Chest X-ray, AP view. Patient: 56 years old, sex M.
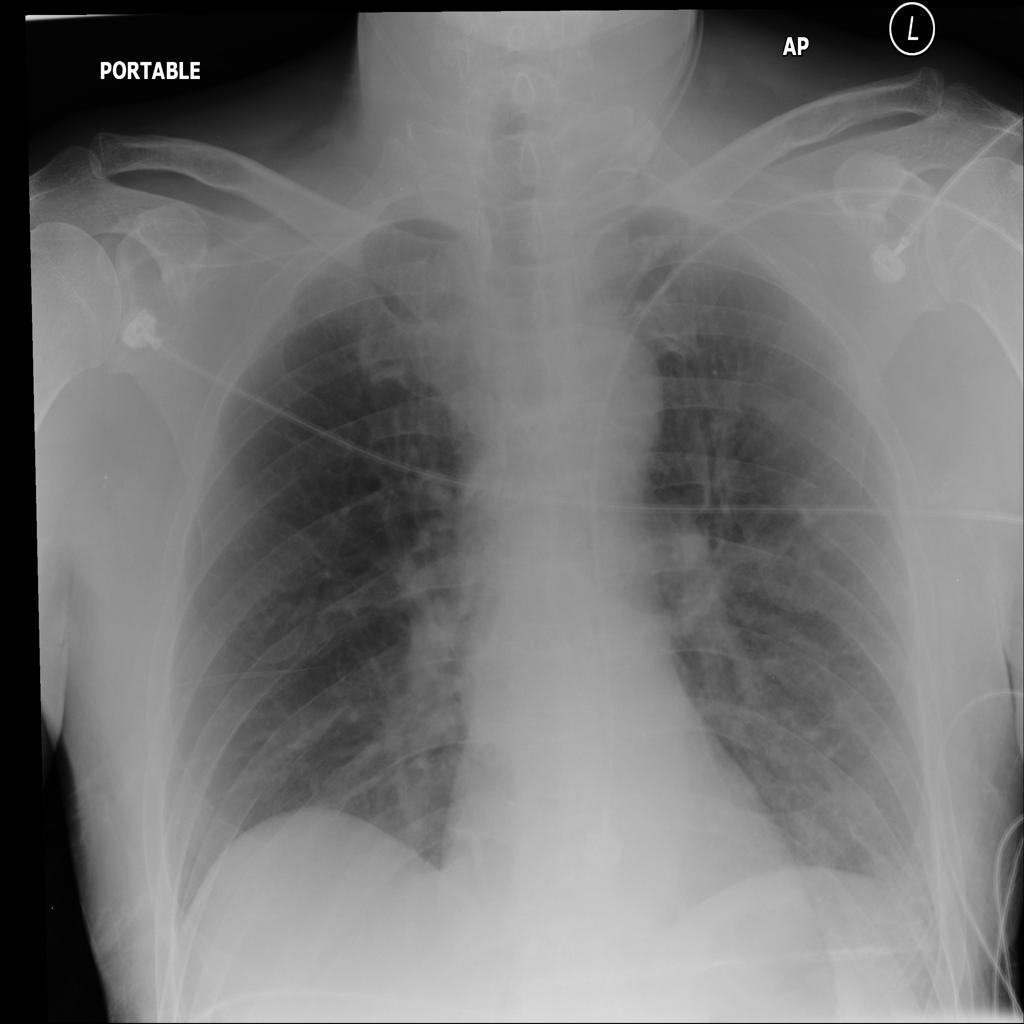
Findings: No Finding